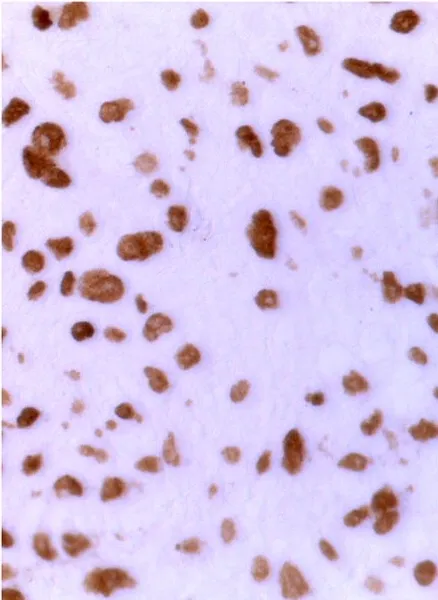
SATB2 was positive in the nuclei of neoplastic cells in the osteosarcoma component. 400x).
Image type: pathology (immunostaining)